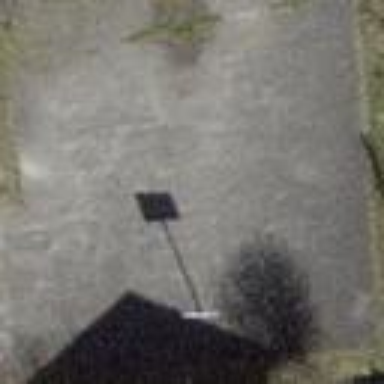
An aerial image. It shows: Basketball court in the leisure land pitch.